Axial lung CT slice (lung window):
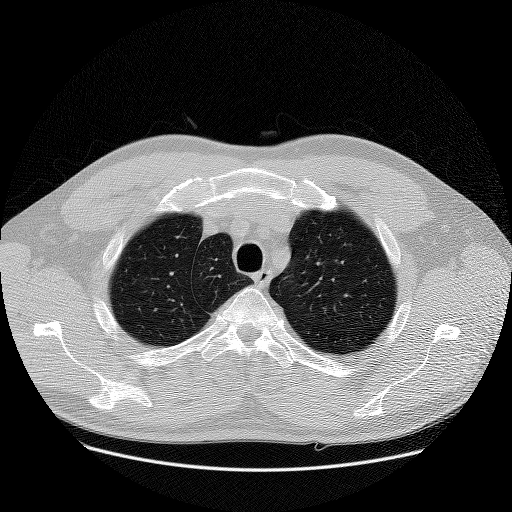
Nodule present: no